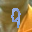
Label: 9